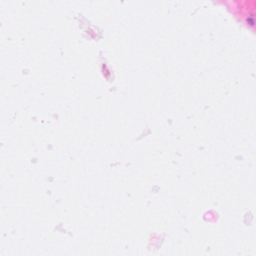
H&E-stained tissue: Breast